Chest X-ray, AP view. Patient: 49 years old, sex M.
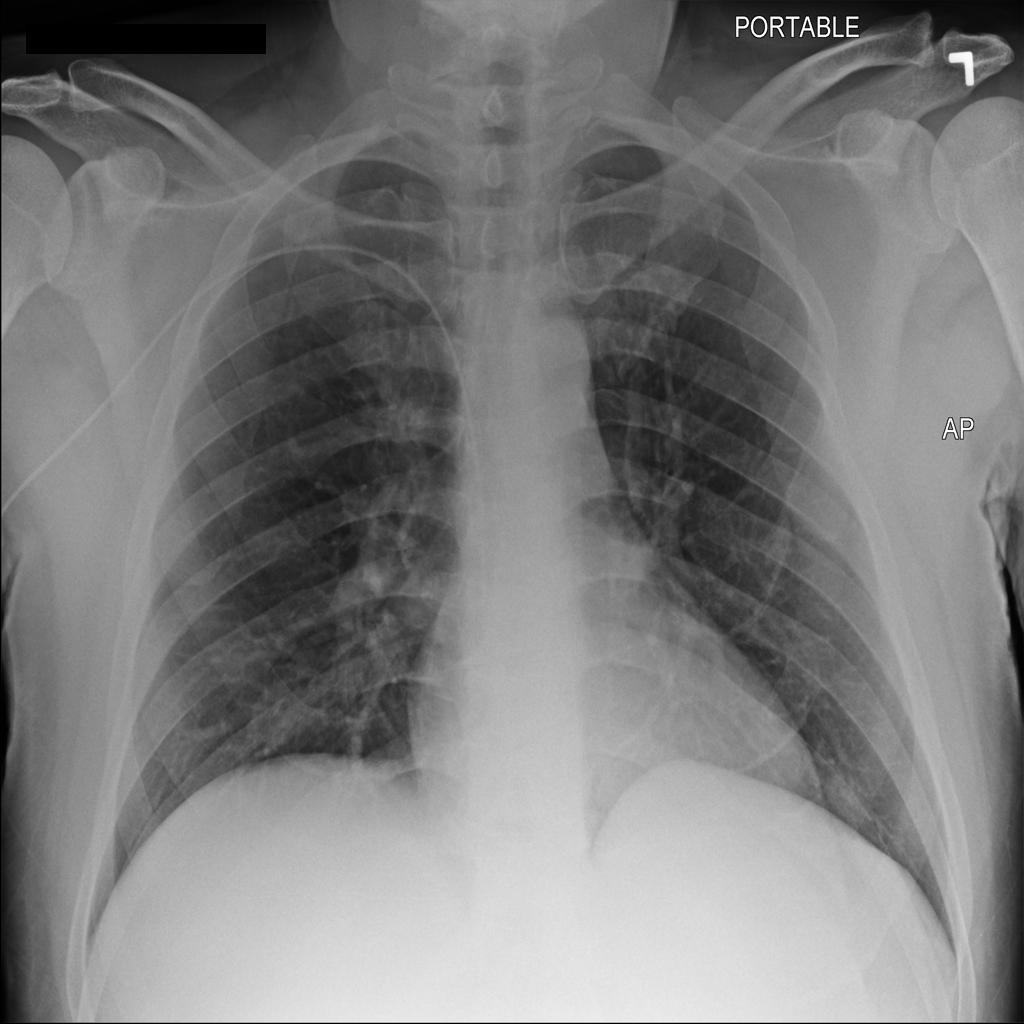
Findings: No Finding